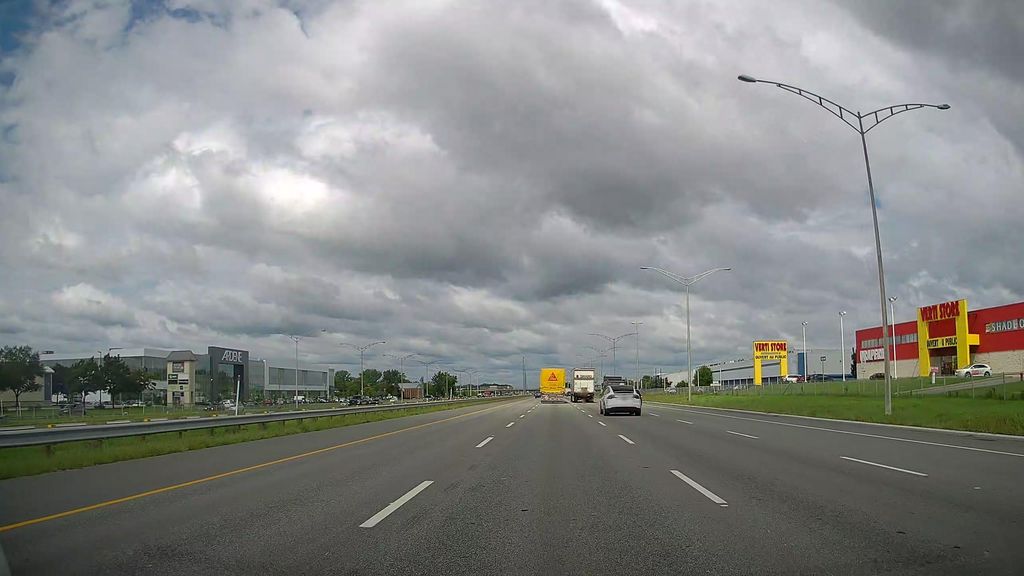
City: montreal